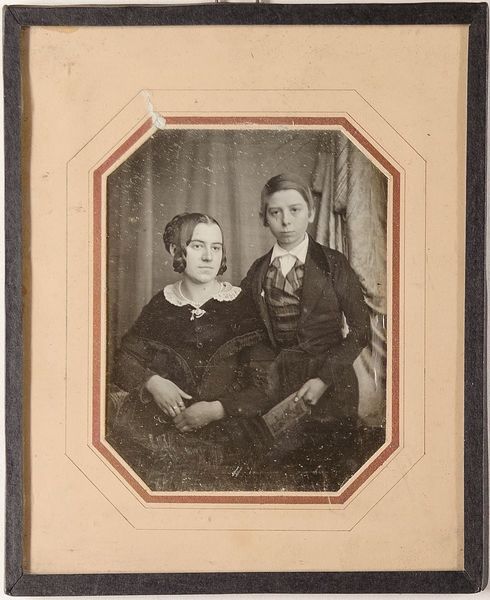
Titel: Unbekannte Frau mit ihrem Sohn
Standort: Hamburg
Institution: Museum für Kunst und Gewerbe Hamburg
Schlagwörter: frau, figur, mutter, junge, foto, fotografie, photographie, doppelbildnis, doppelportrait, photo, sohn, lichtbild, daguerreotypie, bildwerke, angewandte und bildende kunst, hessische systematik, porträtfotografie, porträtphotographie, doppelporträt